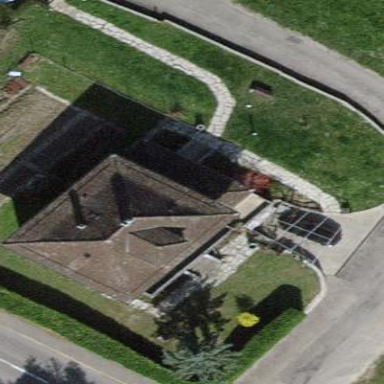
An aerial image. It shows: Detached building.